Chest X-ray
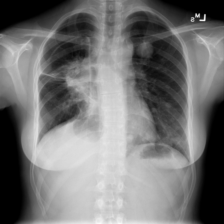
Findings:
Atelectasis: negative
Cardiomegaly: negative
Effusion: negative
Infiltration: negative
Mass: positive
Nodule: positive
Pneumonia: negative
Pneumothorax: negative
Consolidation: negative
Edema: negative
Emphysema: negative
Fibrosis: negative
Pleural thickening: negative
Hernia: negative